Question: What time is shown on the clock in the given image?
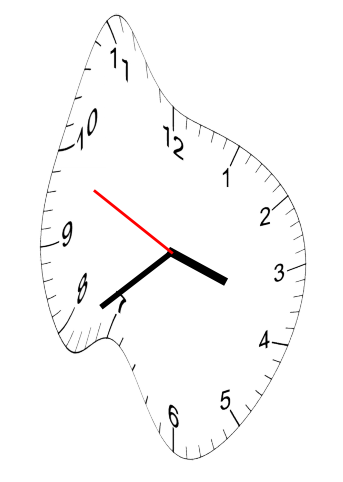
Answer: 03:38:49